Current action and preconditions to check: trajectory_clear

Your task: For each precondition in the list above, predict whether it will hold at this action.

Consider the current scene as observed from the mobile robot's camera, and analyze the predicted future states of all dynamic agents (e.g., people, animals, vehicles, or any moving entities) within the NEXT SECOND.

IMPORTANT: Only answer "very likely" if you are absolutely certain—based on strong, clear evidence—that a dynamic agent will violate the precondition in the predicted future state. Do NOT answer "very likely" for unlikely, ambiguous, or low-probability risks.

Ask yourself for each precondition: Is there a high probability, with clear and convincing evidence, that the predicted future states of any dynamic agent will interfere with the predicted future state of the currently executing action within the NEXT SECOND, causing that precondition to fail?

Assess the risk level based on these predictions. Use "likely" or "very likely" if motions create a clear risk of interference.

Use "neutral" or "improbable" if agents are nearby but their predicted paths are clearly diverging or non-conflicting.

Failure Risk Categories: "very improbable", "improbable", "neutral", "likely", "very likely"

Answer Format: Output ONLY the probability_of_failure value from these categories: "very improbable", "improbable", "neutral", "likely", "very likely"

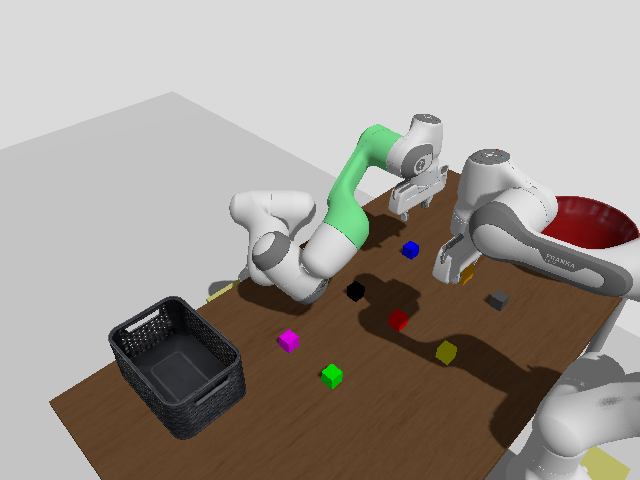

Answer: very improbable